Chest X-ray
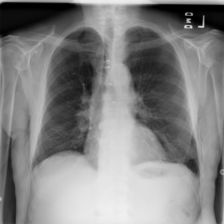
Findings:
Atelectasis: negative
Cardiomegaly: negative
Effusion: negative
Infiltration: negative
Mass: negative
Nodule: negative
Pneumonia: negative
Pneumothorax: negative
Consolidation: negative
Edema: negative
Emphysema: negative
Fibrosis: negative
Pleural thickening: negative
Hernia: negative